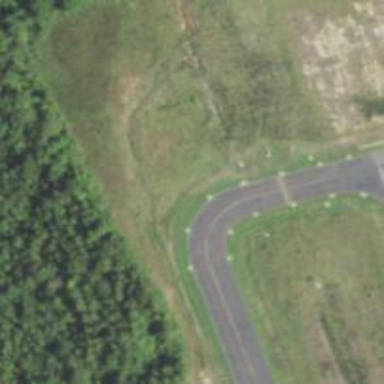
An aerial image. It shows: Image of taxiway at airport.